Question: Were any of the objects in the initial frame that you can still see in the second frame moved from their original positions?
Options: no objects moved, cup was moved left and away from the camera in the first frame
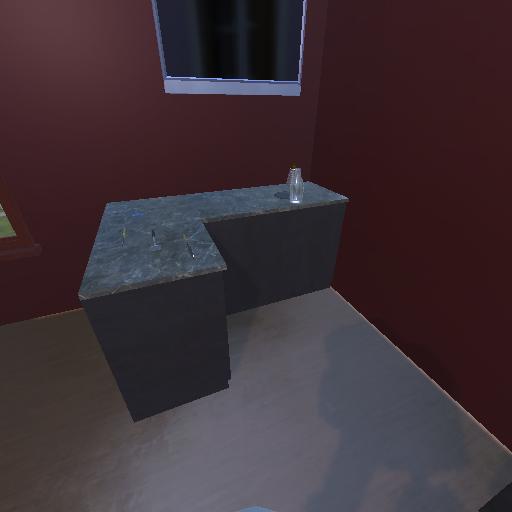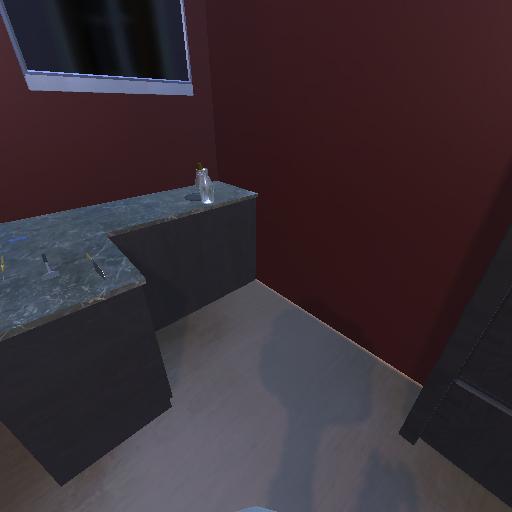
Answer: no objects moved